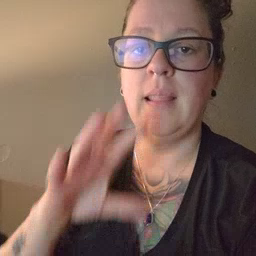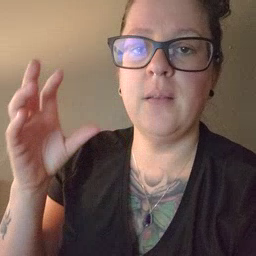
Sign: cloud